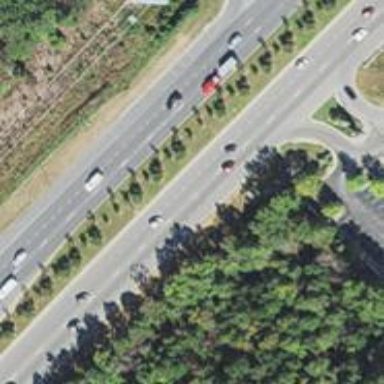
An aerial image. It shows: Trunk highway.